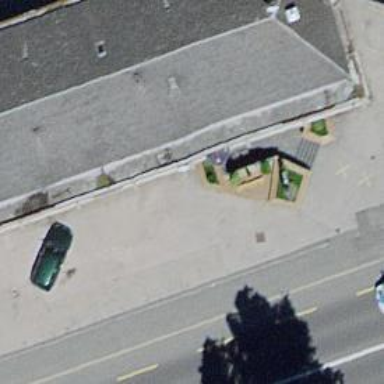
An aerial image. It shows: Pub.